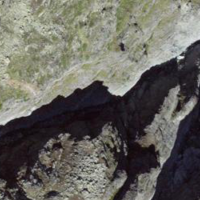
EUNIS habitat code: 48
Species observed at this site:
Capra ibex